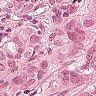
Metastatic tissue present: yes